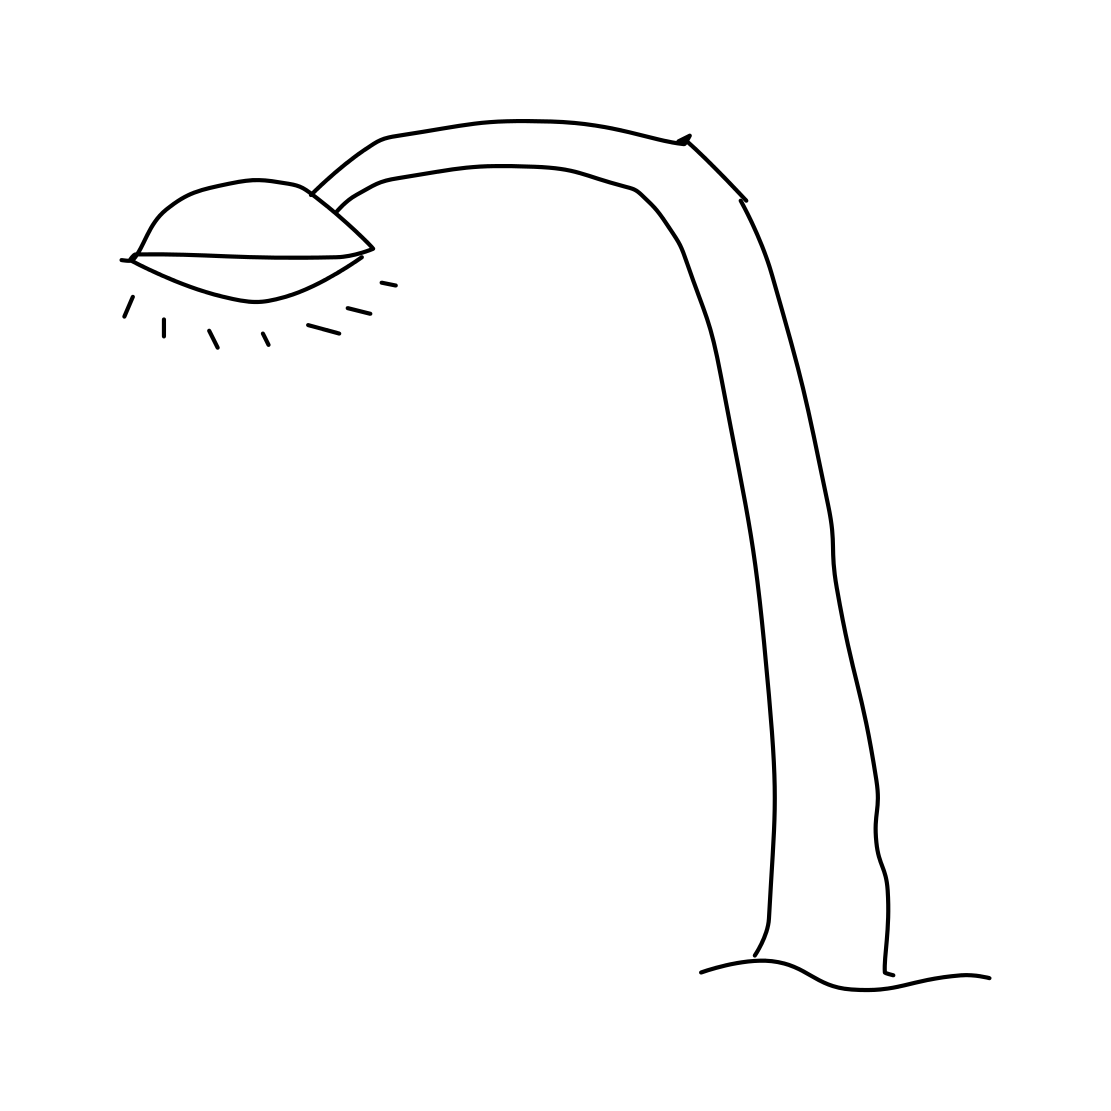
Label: streetlight